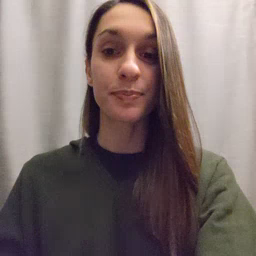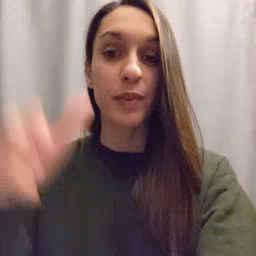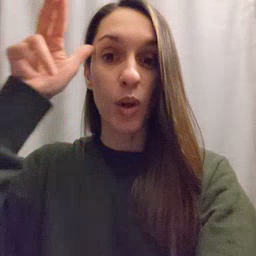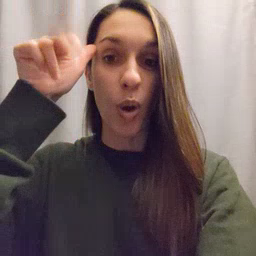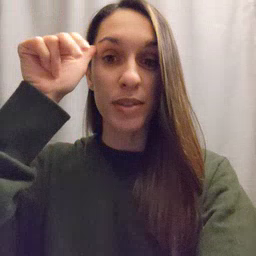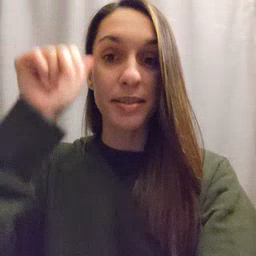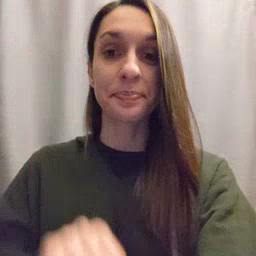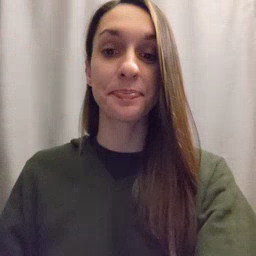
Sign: horse